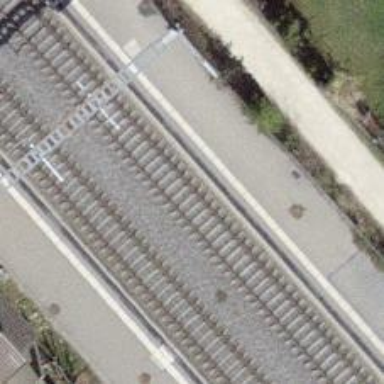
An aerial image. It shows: Stop position for public transport at railway stop.